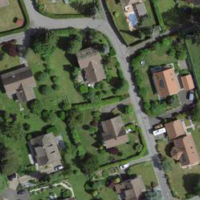
EUNIS habitat code: 55
Species observed at this site:
Bellis perennis